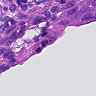
Metastatic tissue present: yes